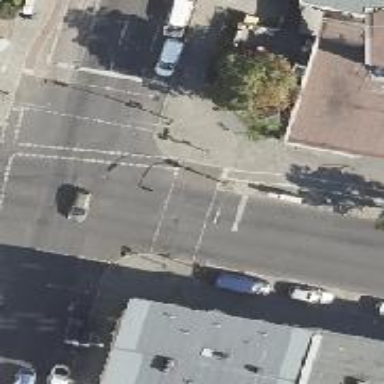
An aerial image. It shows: Road with traffic signals.